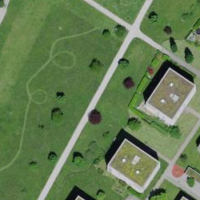
EUNIS habitat code: 53
Species observed at this site:
Chelidonium majus
Salvia pratensis